Question: I'm trying to make a design like at the picture:

as you can see, at the top bar of the screen there is a title at the center. I can set it to horizontal center, but how to set it to vertical center?
I allready tryed:
- - override horizontal/vertical field manager to make it with custon height with vertical centrizing, but it didn't work:'''
VerticalFieldManager vfm = new VerticalFieldManager();
HorizontalFieldManager hfm = new HorizontalFieldManager(Field.FIELD_VCENTER){
protected void sublayout( int maxWidth, int maxHeight )
{
super.sublayout( Display.getWidth(), 50);
}
};
LabelWithCustomSize title = new LabelWithCustomSize("ENTERTAINMENT",Field.NON_FOCUSABLE,Display.getWidth(),50,30,2);
hfm.add(title);
vfm.add(hfm);
'''
- add an empty RichTextField with small text size, but fiels allways has same height.
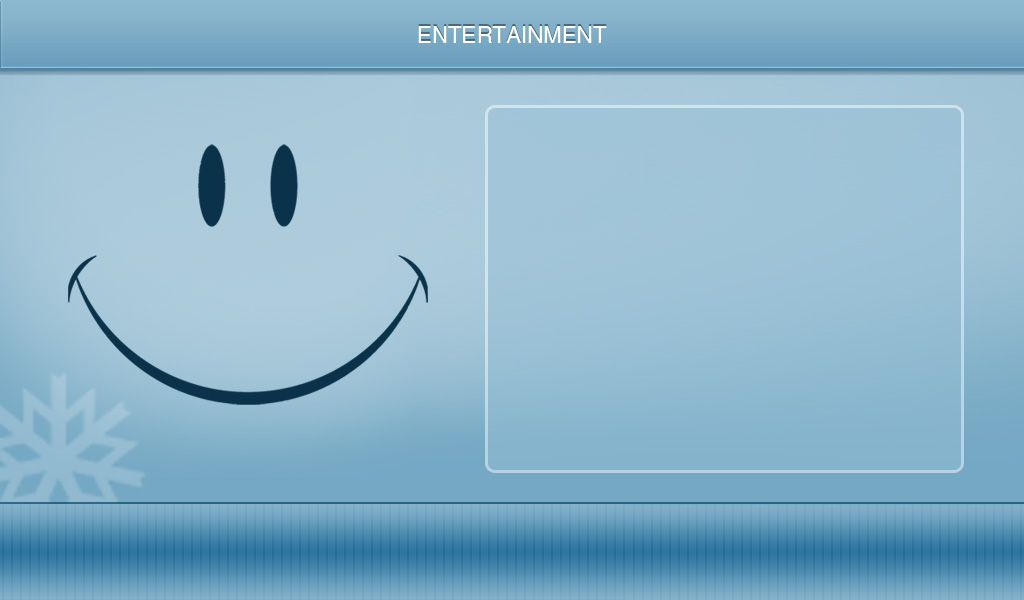
Answer: The issue that you will need to solve is "How does a Manager centre vertically and Horizontally any field that is added to it". Trying to solve this problem for N number of fields added to Manager might be a bit involved but just for one field, it must be quite easy. I suggest you try this :
'''
VerticalFieldManager vfm = new VerticalFieldManager(){
public void sublayout( int maxWidth, int maxHeight )
{
int margin = 0;
int lheight = 0;
Field f = getField( 0 );
margin = f.getMarginBottom()+f.getMarginTop();
layoutChild(f, maxWidth-margin, maxHeight);
int w = f.getWidth();
int h = f.getHeight();
lheight = h+margin;
int x = (maxWidth - w)/2;
int y = (maxHeight -h)/2;
setPositionChild( f, x, y);
setExtent( maxWidth, lheight);
}
};
vfm.add( field);
'''